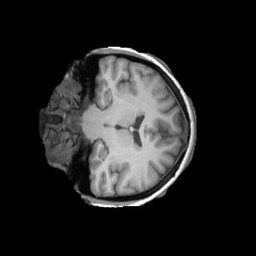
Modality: T1w
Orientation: coronal
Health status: ill
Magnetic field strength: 3 T